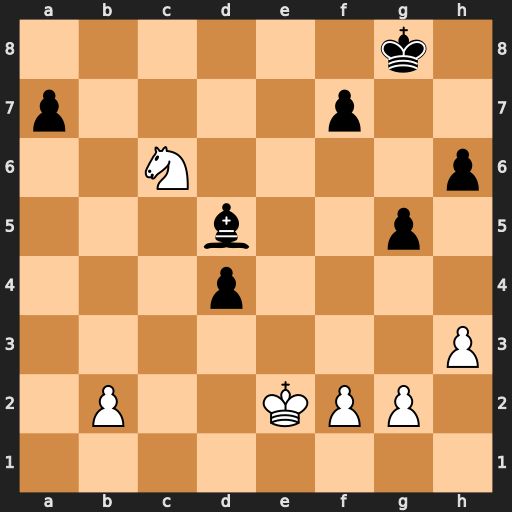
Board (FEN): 6k1/p4p2/2N4p/3b2p1/3p4/7P/1P2KPP1/8
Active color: w
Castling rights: -
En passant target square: -
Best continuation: Ne7+ Kf8 Nxd5